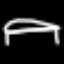
Label: bed